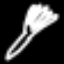
Label: fork